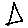
Label: triangle